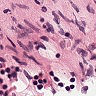
Metastatic tissue present: no